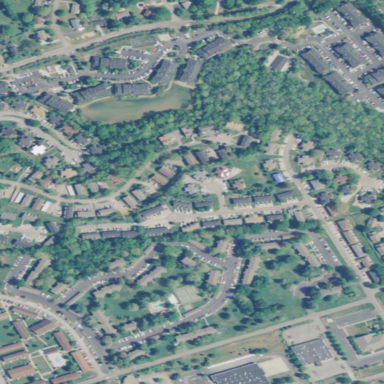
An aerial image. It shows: Residential area consisting of condominiums.